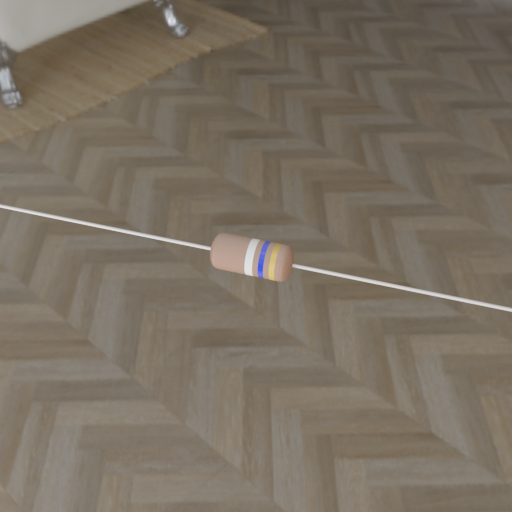
Resistor colour bands (in order): white, blue, gold